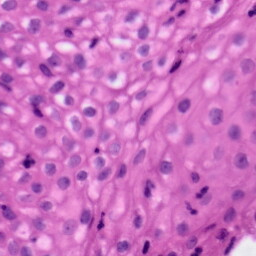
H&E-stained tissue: Tonsil